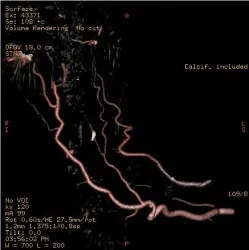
3D VR of the plantar arch arteries.the artery branches only The distal plantar arteries between 1st and 3rd metatarsal bones are occluded.
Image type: radiology (ct)